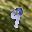
Label: 9